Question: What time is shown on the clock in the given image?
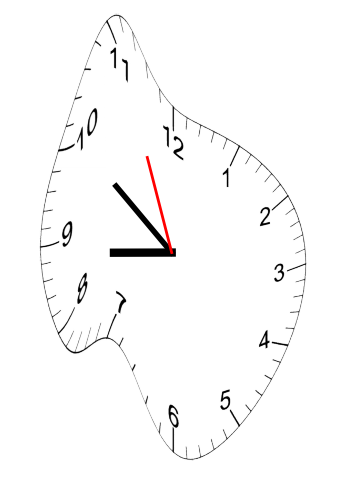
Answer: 08:50:56